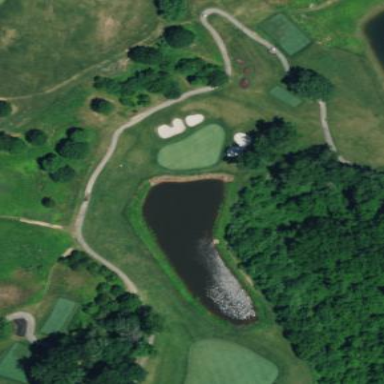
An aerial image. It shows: Picturesque scene of golf course with lateral water hazard.